Brain MRI, t2w sequence, axial 2D slice.
Patient: age 51, sex F, weight 95 kg, height 1.95 m
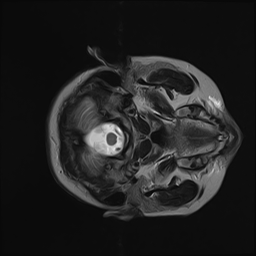